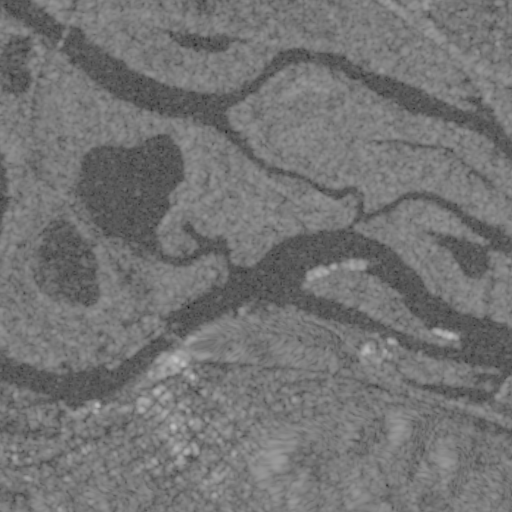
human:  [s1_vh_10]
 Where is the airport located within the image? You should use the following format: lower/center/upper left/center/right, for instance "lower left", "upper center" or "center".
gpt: The airport is located in the upper right of the image.
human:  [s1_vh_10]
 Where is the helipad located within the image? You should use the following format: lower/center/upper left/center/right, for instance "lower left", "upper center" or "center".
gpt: The helipad is located in the lower left of the image.
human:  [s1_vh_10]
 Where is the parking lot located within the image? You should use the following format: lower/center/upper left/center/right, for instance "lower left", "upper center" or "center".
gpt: The parking lot is located in the lower of the image.
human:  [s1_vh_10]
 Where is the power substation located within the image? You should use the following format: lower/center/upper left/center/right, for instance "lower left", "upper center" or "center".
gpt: The power substation is located in the lower right of the image.
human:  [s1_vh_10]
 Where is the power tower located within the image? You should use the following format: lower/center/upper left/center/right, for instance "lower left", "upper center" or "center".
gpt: The power tower is located in the right of the image.
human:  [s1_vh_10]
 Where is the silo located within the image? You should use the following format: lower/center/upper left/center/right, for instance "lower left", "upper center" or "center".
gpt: The silo is located in the lower left of the image.
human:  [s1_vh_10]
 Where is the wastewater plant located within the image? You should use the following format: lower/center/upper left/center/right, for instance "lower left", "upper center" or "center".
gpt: The wastewater plant is located in the center of the image.
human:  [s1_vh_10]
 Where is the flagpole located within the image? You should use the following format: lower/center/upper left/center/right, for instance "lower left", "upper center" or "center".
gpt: The flagpole is located in the lower left of the image.
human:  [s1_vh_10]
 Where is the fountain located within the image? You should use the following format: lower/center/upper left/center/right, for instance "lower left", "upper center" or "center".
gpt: The fountain is located in the lower left of the image.
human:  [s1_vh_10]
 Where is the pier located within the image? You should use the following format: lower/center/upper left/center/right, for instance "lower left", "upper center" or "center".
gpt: The pier is located in the lower left of the image.
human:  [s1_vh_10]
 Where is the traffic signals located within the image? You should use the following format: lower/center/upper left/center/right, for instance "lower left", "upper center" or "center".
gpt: The traffic signals is located in the lower left of the image.
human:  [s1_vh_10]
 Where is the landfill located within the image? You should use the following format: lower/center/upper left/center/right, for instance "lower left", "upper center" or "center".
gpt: There is no landfill in the image.

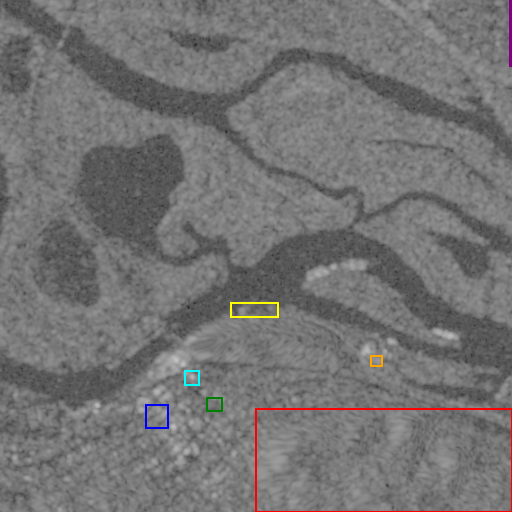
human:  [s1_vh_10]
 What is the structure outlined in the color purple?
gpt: The structure outlined in purple is an airport.
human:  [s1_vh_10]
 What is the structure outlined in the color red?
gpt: The structure outlined in red is a park.
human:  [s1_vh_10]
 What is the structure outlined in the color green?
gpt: The structure outlined in green is a parking lot.
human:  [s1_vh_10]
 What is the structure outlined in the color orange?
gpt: The structure outlined in orange is a power substation.
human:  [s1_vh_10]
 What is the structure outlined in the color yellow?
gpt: The structure outlined in yellow is a wastewater plant.
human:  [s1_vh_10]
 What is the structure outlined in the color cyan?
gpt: The structure outlined in cyan is a building.
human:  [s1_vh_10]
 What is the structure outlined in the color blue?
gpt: The structure outlined in blue is a building.
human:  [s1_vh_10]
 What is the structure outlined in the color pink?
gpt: There is no pink outline.